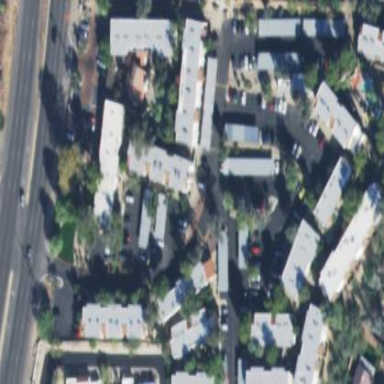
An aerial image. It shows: Residential area with apartments.